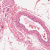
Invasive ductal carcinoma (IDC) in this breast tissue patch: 0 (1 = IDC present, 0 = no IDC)